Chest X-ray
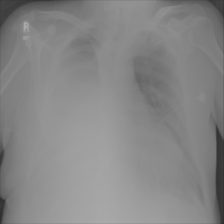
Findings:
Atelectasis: negative
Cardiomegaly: negative
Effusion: negative
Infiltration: negative
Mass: negative
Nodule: negative
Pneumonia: negative
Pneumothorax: negative
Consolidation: negative
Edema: negative
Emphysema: negative
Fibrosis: negative
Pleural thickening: negative
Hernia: negative